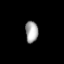
Tissue: lung
Cell type: Myeloid cells
Senescence score: 0.5429
Nuclear area (px): 276
Mean DAPI intensity: 161.098